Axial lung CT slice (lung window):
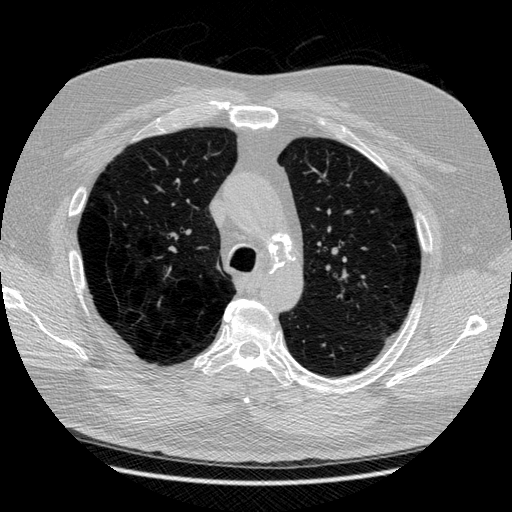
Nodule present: no